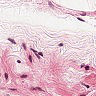
Metastatic tissue present: no